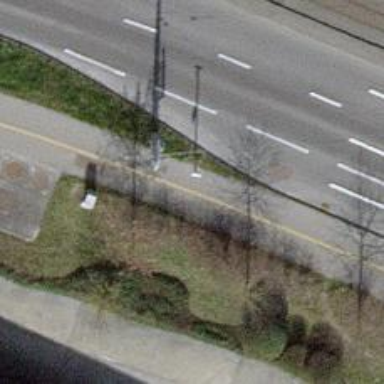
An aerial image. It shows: Asphalt sidewalk alongside asphalt cycleway.